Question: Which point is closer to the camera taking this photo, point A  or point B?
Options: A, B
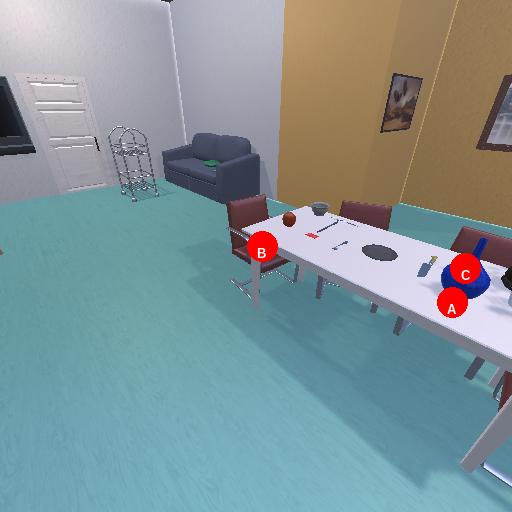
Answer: A